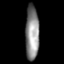
Tissue: prostate
Cell type: Epithelial cells
Senescence score: 0.3362
Nuclear area (px): 740
Mean DAPI intensity: 137.366